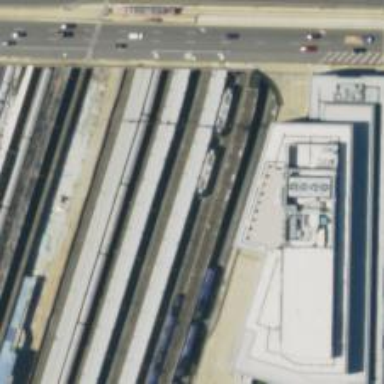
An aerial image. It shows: Platform for public transport at railway station.